Question: This page: <URL>
has the the following output:
(I'm using Firefox 4.0)
'''
<ul>
<li><a href="#">Fred</a></li>
<li><a href="#">Killin Brain Cells</a></li>
<li><a href="#">Prodigal Son</a></li>
<li><a href="#">The Cramper</a></li>
<li><a href="#">3 Sheets To The Wind (What&#8217;s My Name)</a></li>
<li><a href="#">My Oedipus Complex</a></li>
<li><a href="#">Rollin&#8217; On The Island</a></li>
<li><a href="#">Rain Check</a></li>
<li><a href="#">Trippin With Dick Vitale</a></li>
<li><a href="#">T.V. Dinner</a></li>
</ul>
'''
The unordered list doesn't have any style, but it is invisible!
reference picture:

What's the problem?
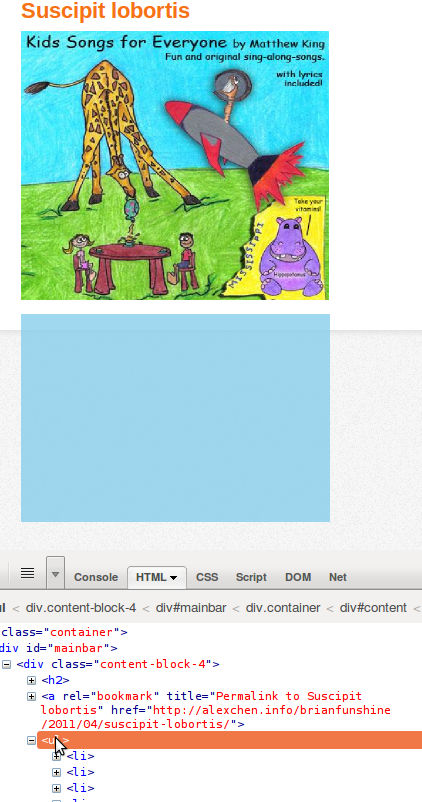
Answer: Your div with class '.content-block-4', which contains the list, has 'height: 309px' and 'overflow: hidden', which combine to hide any content in the div that would normally appear lower than 309 pixels.
Easiest thing to do is probably remove the 'height' on that div.